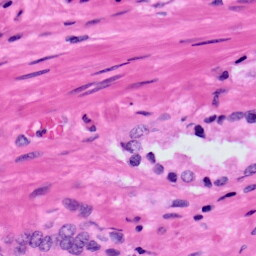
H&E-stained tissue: Prostate